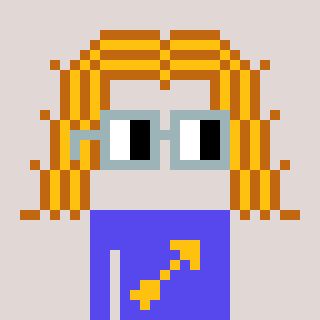
a pixel art character with square dark gray glasses, a hair-shaped head and a computerblue-colored body on a warm background